Interaction volume radius: 5 \u00c5
Interaction volume height: 15 \u00c5
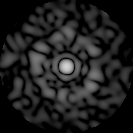
Disorder parameter: 0.8221